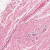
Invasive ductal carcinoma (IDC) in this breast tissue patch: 0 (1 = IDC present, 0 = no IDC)